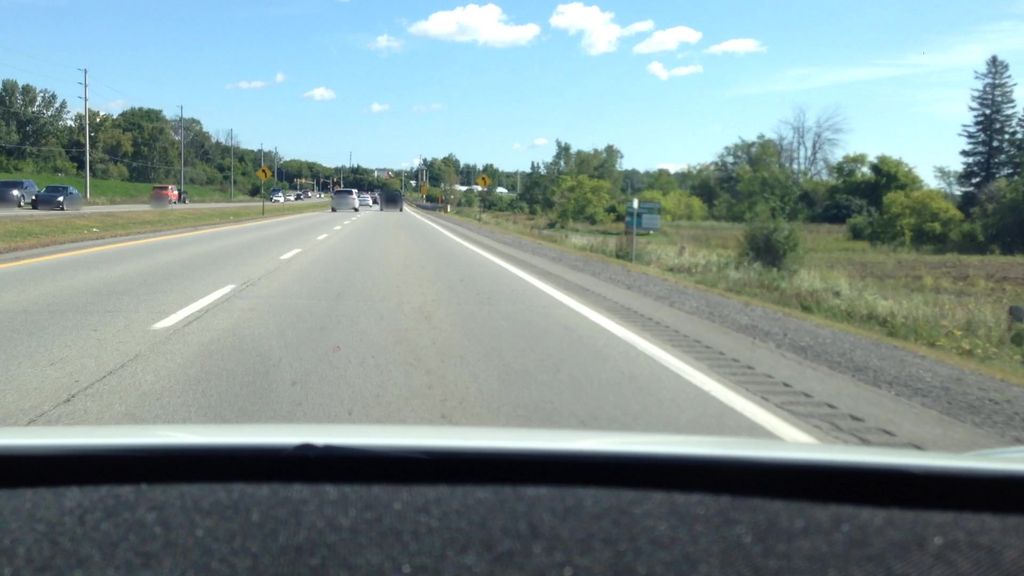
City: ottawa-gatineau